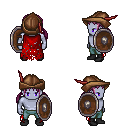
a pixel art fantasy rpg character, male body template, dark elf, purple skin, red tattered cape, teal pants, pink twin-tailed hairstyle, leather cap, black shoes, shield, four views (front, back, left, right), 2x2 character sprite sheet, small pixel art, hard edges, no anti-aliasing